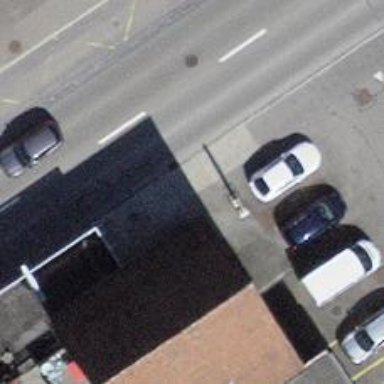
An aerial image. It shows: Fuel station.